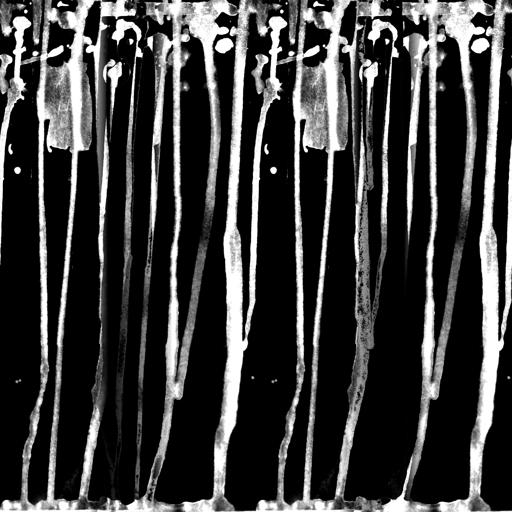
Tags: imperfection imperfections stains surface water